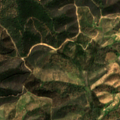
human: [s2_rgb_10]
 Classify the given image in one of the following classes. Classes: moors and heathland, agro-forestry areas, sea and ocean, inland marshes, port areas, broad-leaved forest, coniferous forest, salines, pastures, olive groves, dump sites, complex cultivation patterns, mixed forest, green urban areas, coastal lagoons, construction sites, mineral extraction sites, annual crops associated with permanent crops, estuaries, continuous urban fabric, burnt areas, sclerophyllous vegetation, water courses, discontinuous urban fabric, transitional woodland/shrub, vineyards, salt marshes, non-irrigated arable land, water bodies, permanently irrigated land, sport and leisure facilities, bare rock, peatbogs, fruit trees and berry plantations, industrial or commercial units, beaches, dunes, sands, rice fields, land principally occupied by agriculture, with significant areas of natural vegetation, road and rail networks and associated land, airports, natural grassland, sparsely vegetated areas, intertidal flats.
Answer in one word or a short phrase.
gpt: broad-leaved forest, transitional woodland/shrub